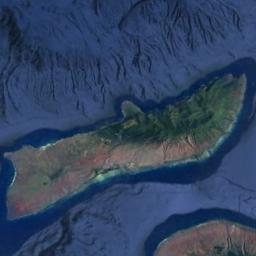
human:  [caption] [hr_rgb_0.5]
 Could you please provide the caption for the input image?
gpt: The island is surrounded by water .

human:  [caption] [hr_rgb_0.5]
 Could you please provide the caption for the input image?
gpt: The two islands have some vegetation and some ups and downs are on the ocean floor .

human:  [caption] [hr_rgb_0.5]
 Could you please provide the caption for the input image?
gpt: The long strip-shaped island is surrounded by sea water, And the island has a green and yellow-brown intersecting color .

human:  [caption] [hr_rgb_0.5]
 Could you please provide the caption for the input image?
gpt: The island on the right is the largest .

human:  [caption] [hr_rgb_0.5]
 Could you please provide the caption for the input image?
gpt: The green and brown island is surrounded by deep blue water .